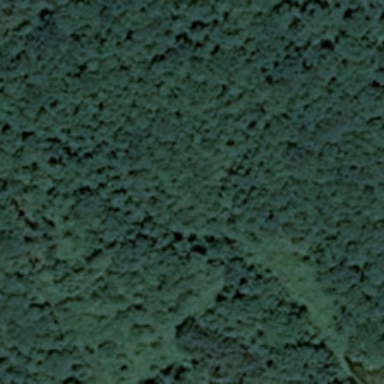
Many green trees are in a forest .